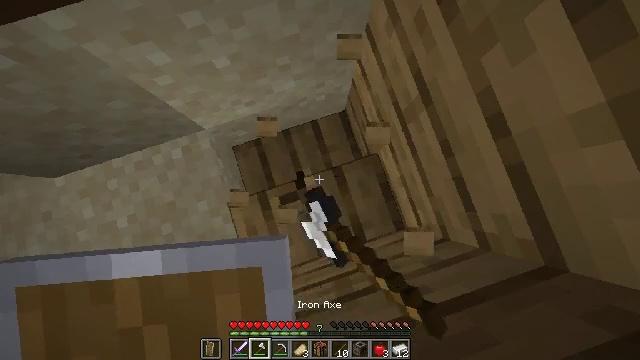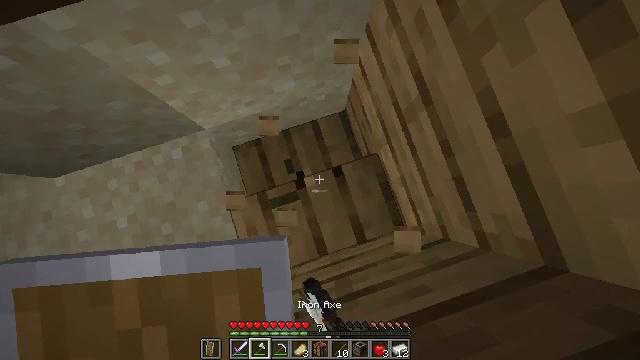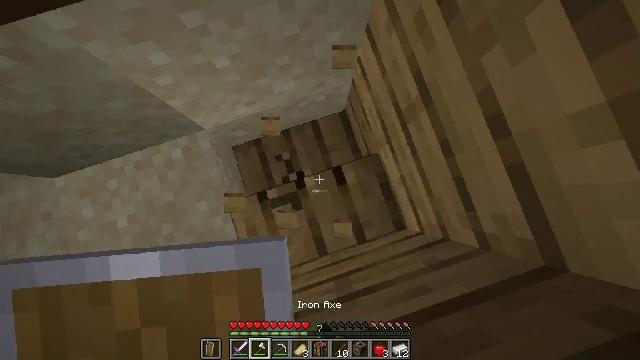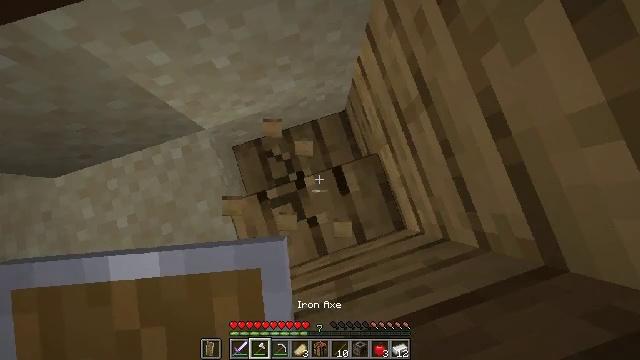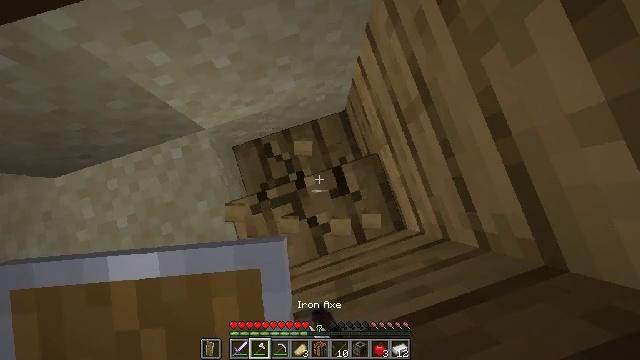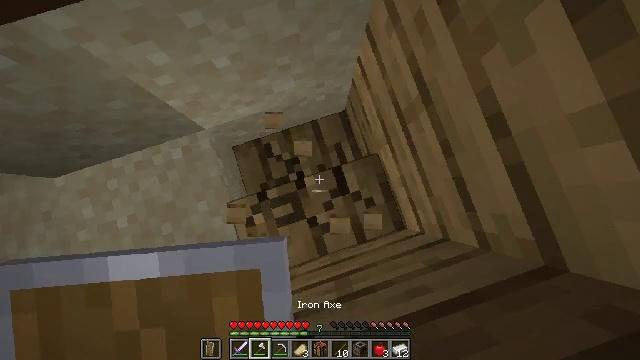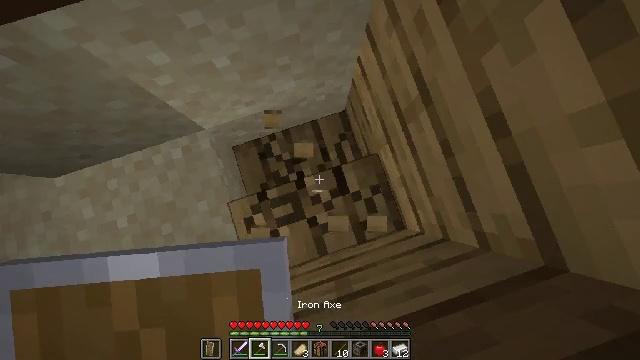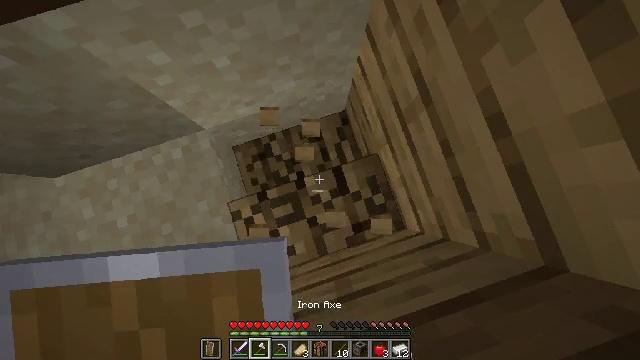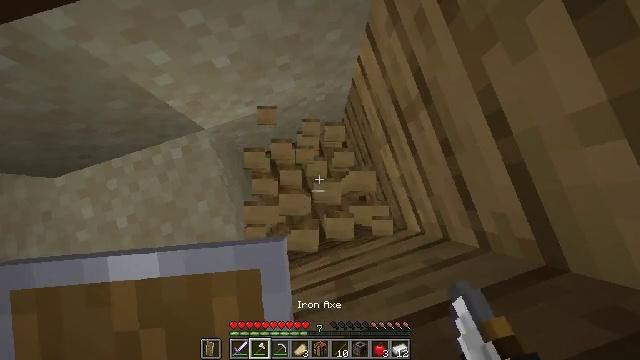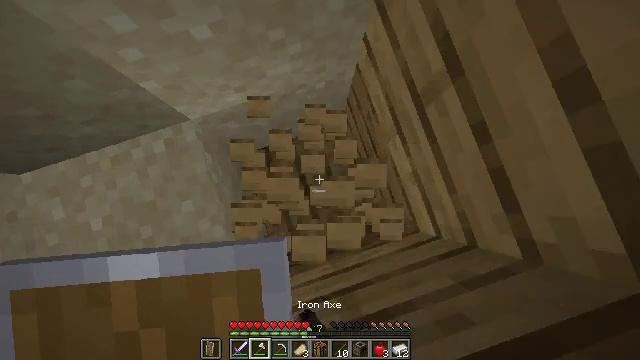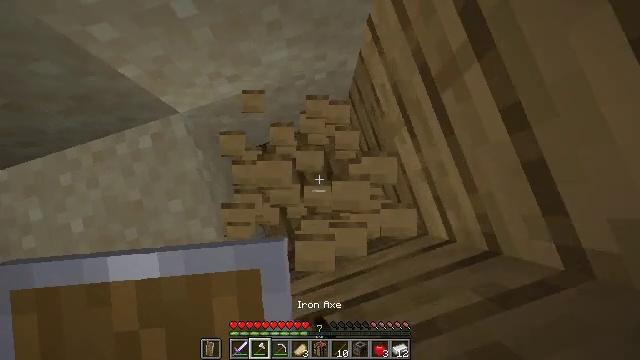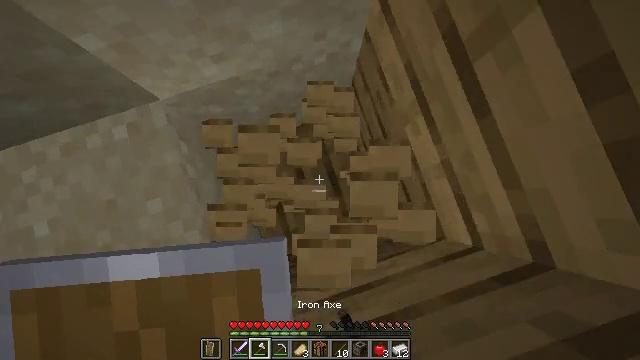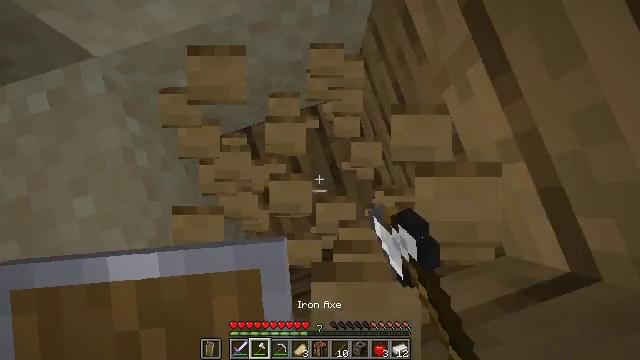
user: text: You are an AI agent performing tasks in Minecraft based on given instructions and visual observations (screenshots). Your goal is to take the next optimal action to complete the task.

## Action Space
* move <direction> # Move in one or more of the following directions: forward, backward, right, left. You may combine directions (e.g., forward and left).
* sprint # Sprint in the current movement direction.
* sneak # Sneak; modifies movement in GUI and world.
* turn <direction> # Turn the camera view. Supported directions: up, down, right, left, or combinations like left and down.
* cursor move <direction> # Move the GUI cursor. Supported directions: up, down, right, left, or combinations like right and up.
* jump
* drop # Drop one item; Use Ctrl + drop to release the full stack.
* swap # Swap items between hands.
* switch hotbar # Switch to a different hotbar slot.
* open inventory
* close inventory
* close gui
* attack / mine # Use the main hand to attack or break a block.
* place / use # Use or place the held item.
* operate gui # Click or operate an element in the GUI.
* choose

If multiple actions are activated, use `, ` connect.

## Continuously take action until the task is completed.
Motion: motion action
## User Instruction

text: Attack the oak stairs to recycle them.
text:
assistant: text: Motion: attack / mine
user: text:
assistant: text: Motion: attack / mine
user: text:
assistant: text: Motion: attack / mine
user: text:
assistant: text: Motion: attack / mine
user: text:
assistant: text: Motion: attack / mine
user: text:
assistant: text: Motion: attack / mine
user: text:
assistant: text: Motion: attack / mine
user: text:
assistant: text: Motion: attack / mine
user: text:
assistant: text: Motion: attack / mine
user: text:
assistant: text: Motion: attack / mine
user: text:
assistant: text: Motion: attack / mine
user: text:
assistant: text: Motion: attack / mine
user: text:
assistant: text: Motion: attack / mine